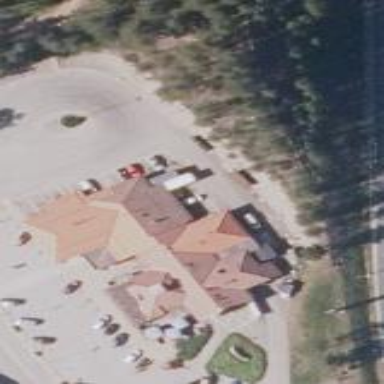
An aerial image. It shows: Retail building.